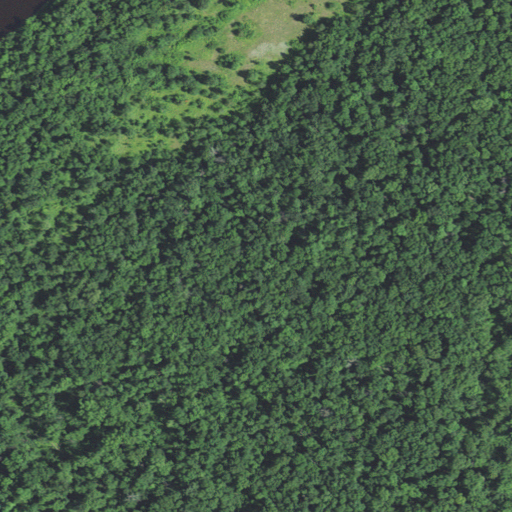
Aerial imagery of island in Wisconsin named Buffalo Island containing woody wetlands, herbaceous wetlands, and open water